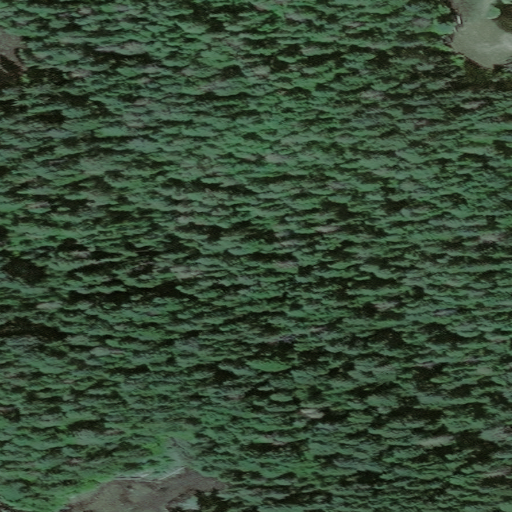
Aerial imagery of island in Alaska named Gagarin Island containing only unknown